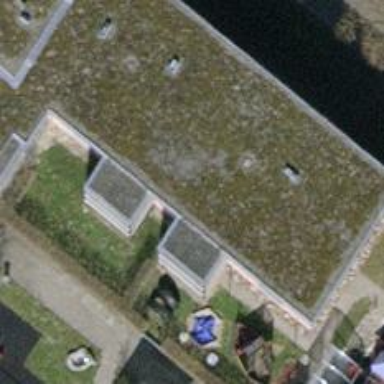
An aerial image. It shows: Flat-roofed apartment building.